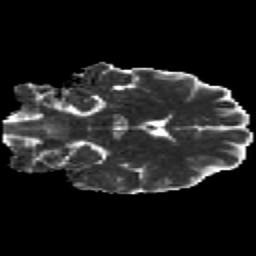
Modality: MD
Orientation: coronal
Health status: healthy
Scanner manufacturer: siemens
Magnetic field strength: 3 T
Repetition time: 12 s
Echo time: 0.092 s